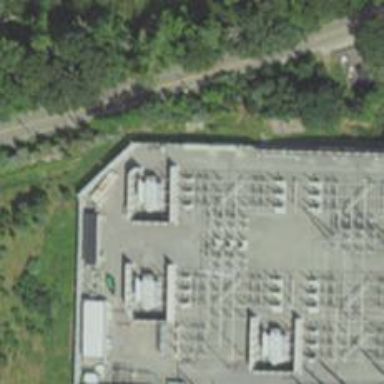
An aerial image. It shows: Switch for power supply.